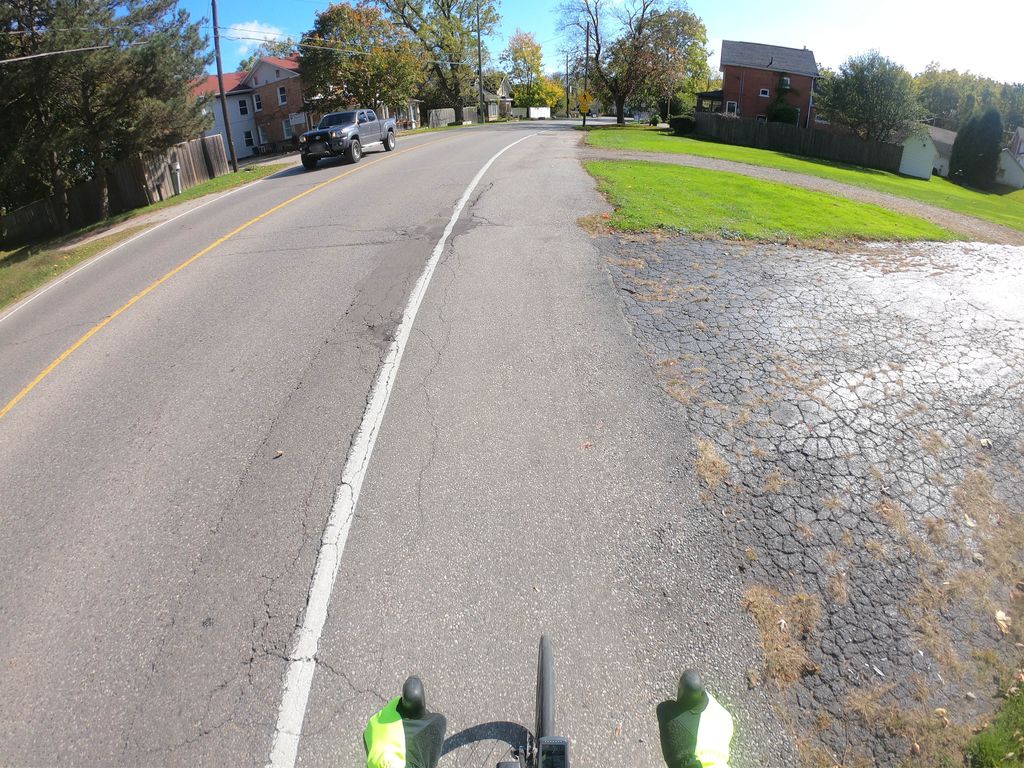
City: kitchener-waterloo